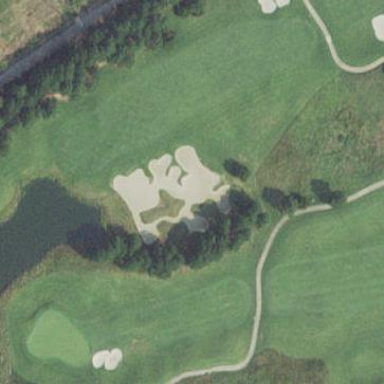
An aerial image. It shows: Sand bunker on golf course.